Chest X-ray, PA view. Patient: 24 years old, sex M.
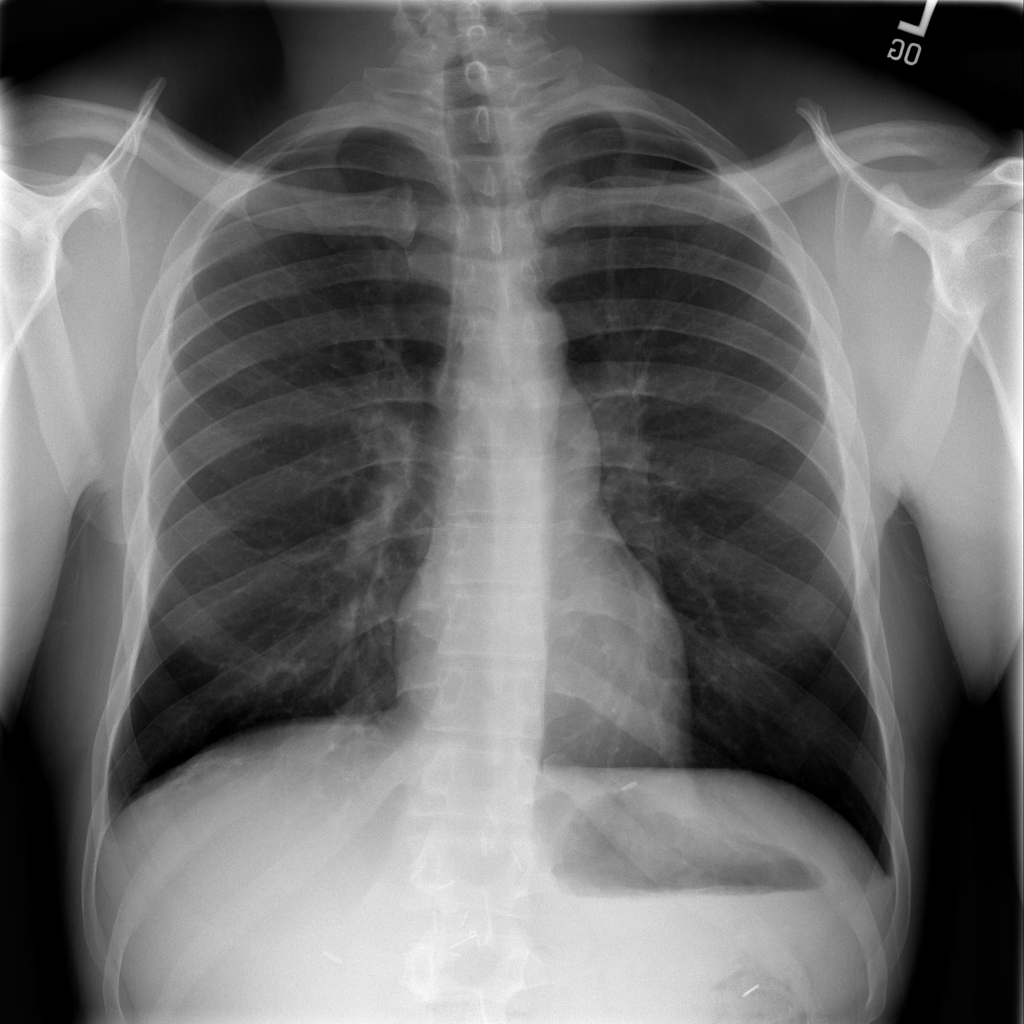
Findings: No Finding